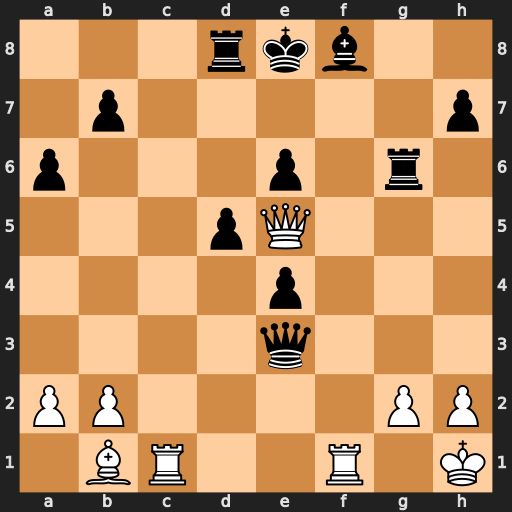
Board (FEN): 3rkb2/1p5p/p3p1r1/3pQ3/4p3/4q3/PP4PP/1BR2R1K
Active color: w
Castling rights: -
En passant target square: -
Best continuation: Rxf8+ Kxf8 Qh8+ Ke7 Qxh7+ Kf6 Rf1+ Ke5 Qxg6